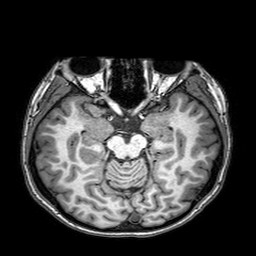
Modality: T1w
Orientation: coronal
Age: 21
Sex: female
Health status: healthy
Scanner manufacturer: philips
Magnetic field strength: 3 T